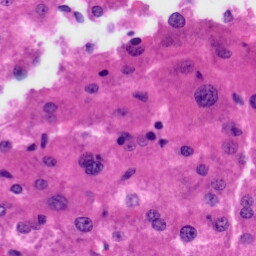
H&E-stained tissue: Liver